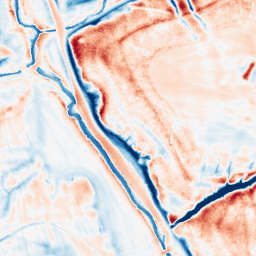
Category: classical
Decomposition family: uniform
Decomposition parameters: size: 20
Upsampling method: sinc_hamming
Upsampling parameters: scale: 2
kernel_size: 8
Upsampling scale: 2